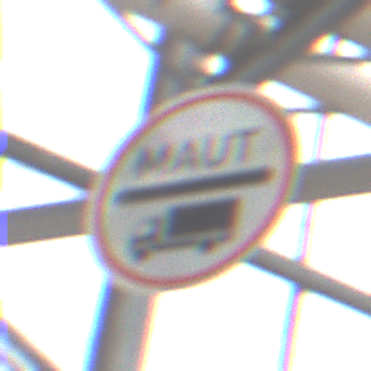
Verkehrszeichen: Mautpflicht
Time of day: Midday
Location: Roofed (Special)
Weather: Overcast
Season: NotSpecified
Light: Natural